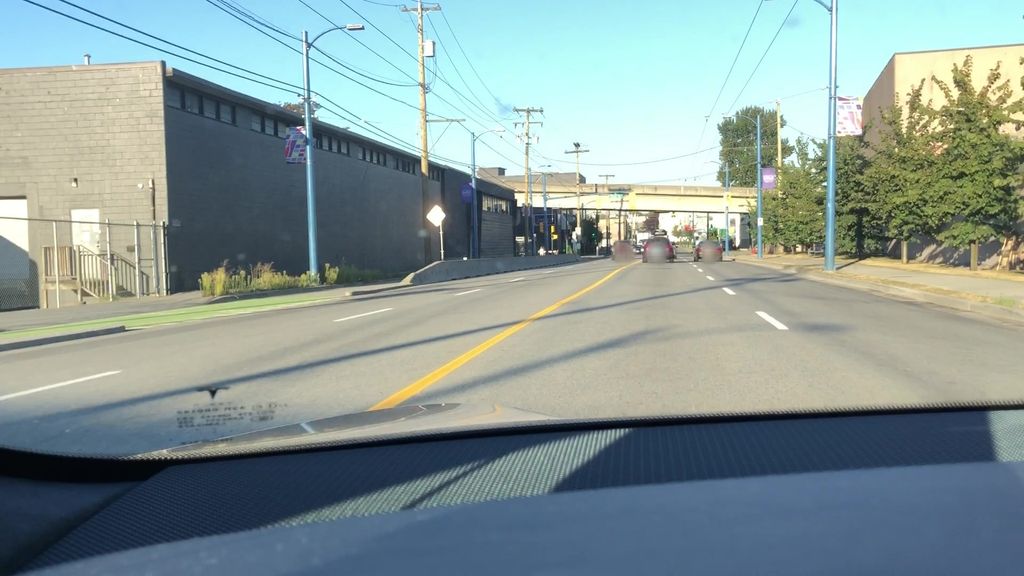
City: vancouver